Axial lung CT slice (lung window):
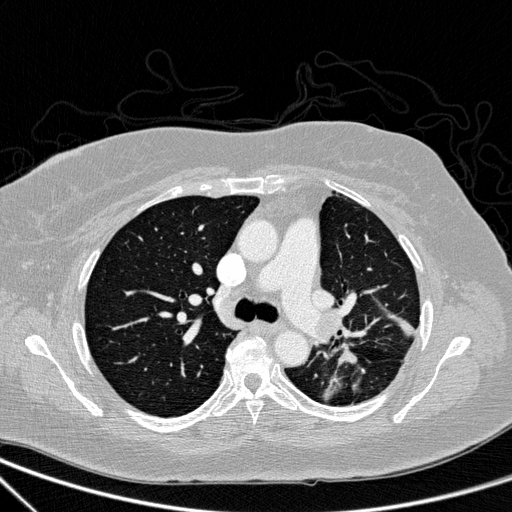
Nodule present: yes
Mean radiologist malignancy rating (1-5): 4